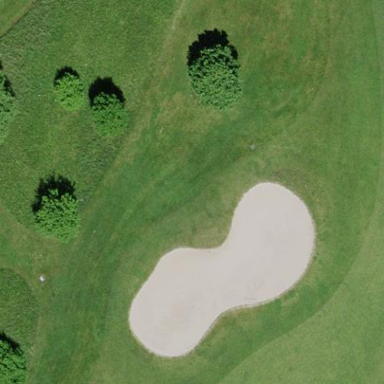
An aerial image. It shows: Sand bunker on golf course.